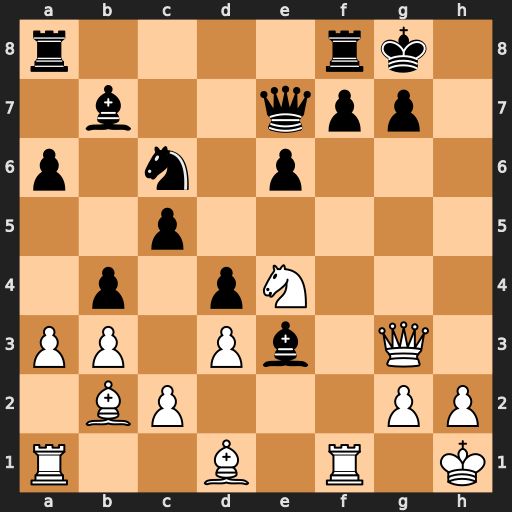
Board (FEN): r4rk1/1b2qpp1/p1n1p3/2p5/1p1pN3/PP1Pb1Q1/1BP3PP/R2B1R1K
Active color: w
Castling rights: -
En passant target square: -
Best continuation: Nf6+ Qxf6 Rxf6